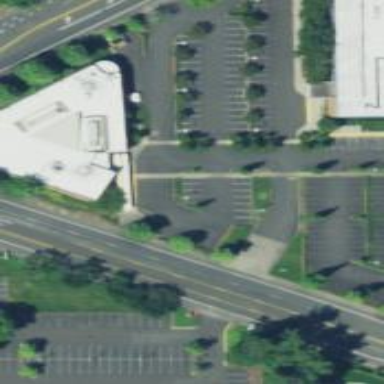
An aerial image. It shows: Parking space is available.